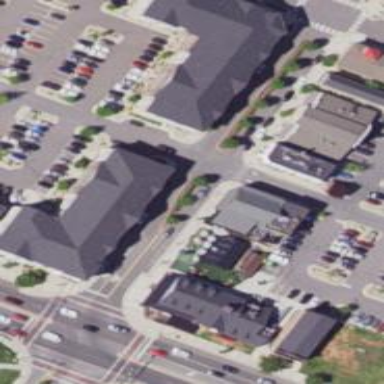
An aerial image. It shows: Commercial building.